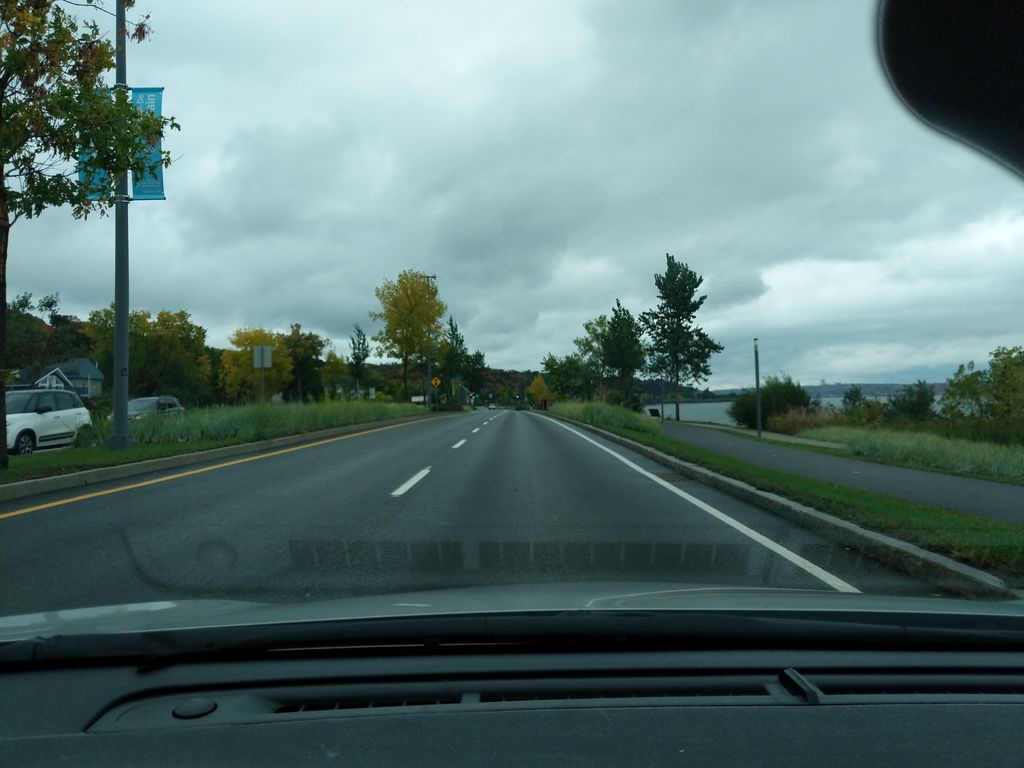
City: quebec_city